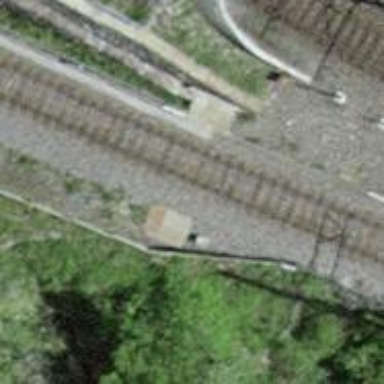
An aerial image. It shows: Railway with electrified contact lines.